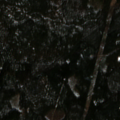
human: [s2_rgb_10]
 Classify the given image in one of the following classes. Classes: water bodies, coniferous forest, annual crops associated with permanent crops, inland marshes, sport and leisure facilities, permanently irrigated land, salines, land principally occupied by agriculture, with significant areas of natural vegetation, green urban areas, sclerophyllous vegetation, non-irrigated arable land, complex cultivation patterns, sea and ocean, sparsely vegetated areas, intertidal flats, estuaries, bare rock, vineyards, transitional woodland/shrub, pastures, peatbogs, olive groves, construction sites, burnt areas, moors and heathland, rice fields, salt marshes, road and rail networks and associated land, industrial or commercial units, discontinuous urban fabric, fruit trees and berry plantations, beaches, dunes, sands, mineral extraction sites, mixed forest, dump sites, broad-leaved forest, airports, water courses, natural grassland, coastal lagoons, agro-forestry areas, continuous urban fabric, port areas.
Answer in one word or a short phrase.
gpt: coniferous forest